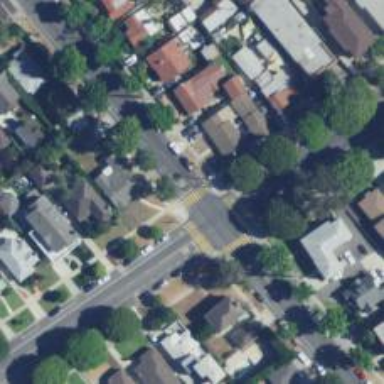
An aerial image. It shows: Marked footway crossing with zebra markings.